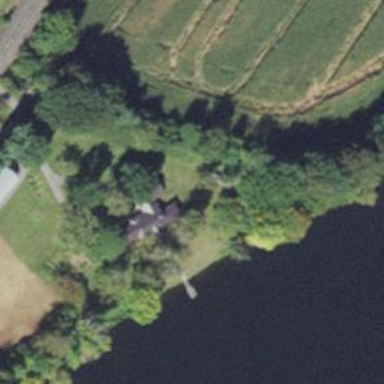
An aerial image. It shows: Simple and straightforward house.